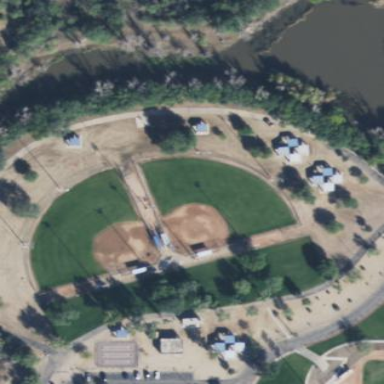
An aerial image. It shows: Baseball pitch for leisure land activities.